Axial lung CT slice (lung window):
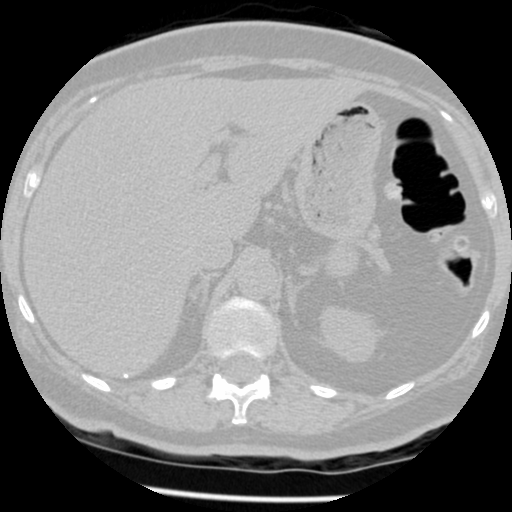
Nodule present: no